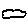
Label: cloud